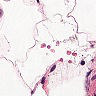
Metastatic tissue present: no